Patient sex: F
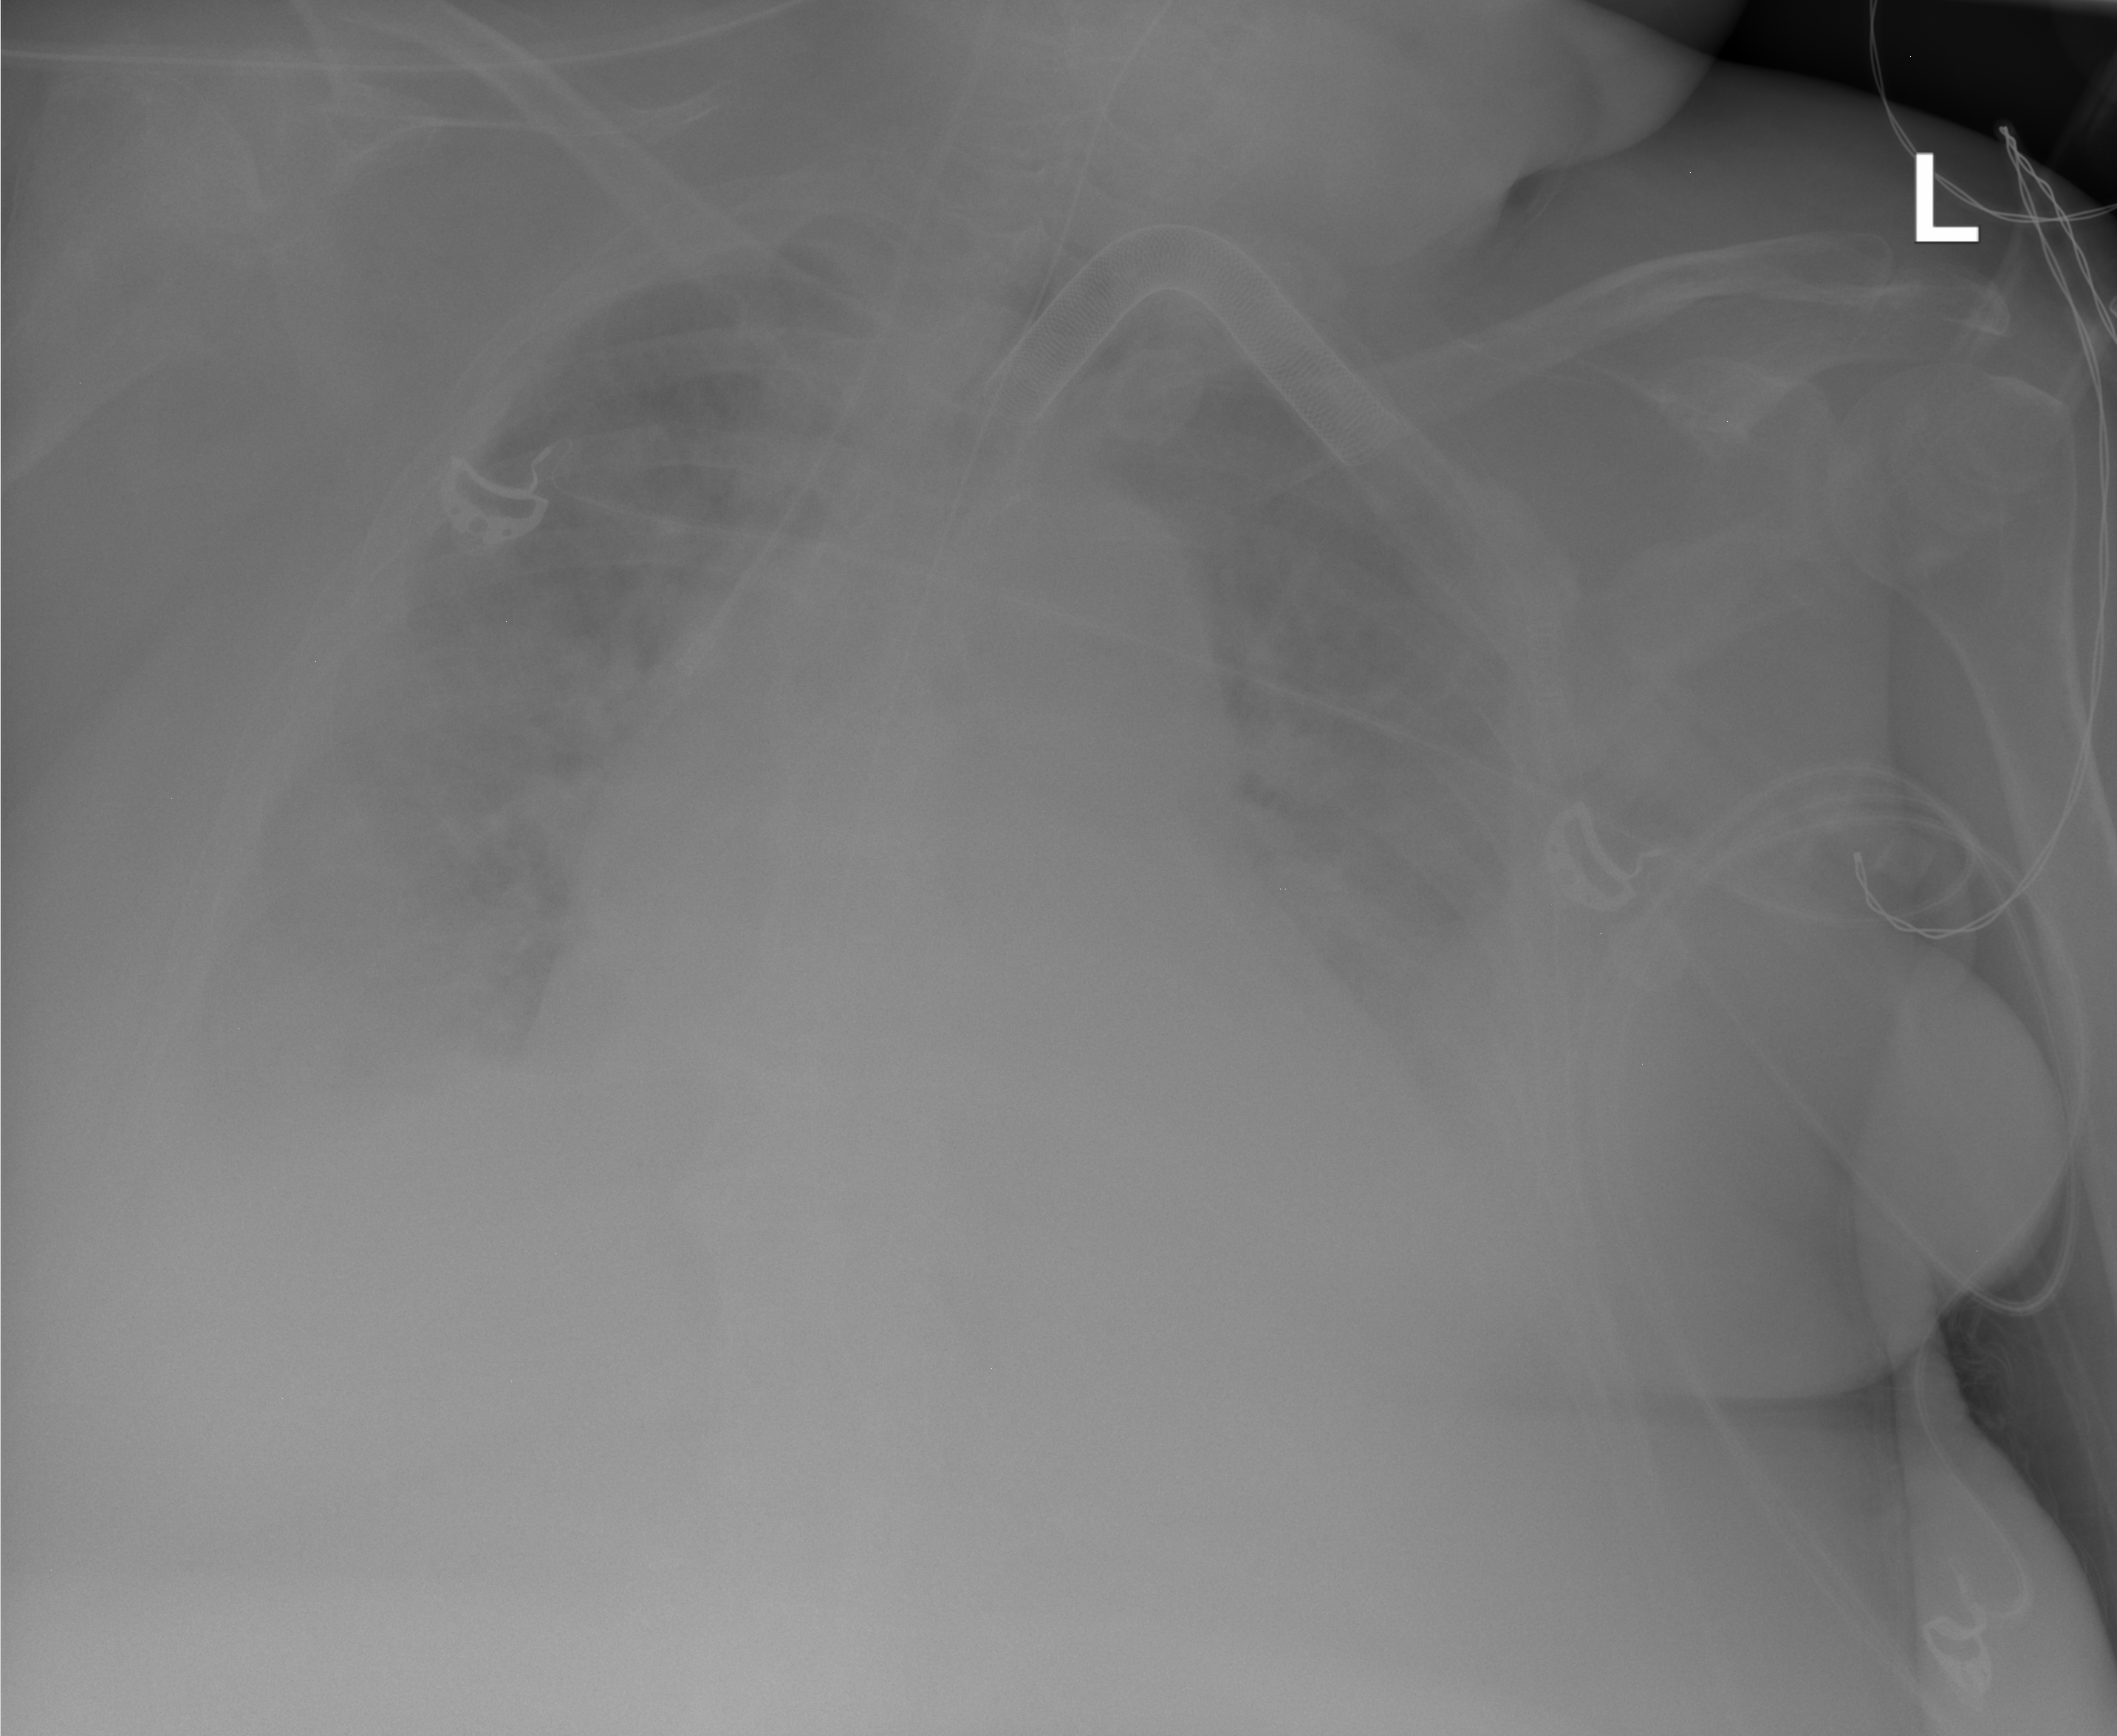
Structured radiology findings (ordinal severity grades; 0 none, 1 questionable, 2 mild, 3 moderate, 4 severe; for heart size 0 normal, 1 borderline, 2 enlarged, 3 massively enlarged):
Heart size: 2
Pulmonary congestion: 3
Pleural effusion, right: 2
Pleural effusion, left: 2
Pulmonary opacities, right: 2
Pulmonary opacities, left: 2
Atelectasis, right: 2
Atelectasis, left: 2